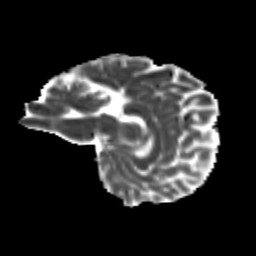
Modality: MD
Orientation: sagittal
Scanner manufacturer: siemens
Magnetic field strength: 3 T
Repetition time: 9.2 s
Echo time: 0.084 s